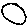
Label: circle